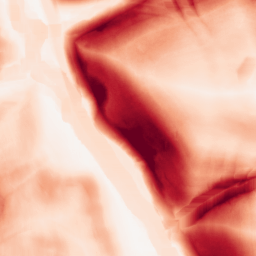
Category: morphological
Decomposition family: morphological_square
Decomposition parameters: operation: gradient
size: 15
Upsampling method: sinc_blackman
Upsampling parameters: scale: 2
kernel_size: 16
Upsampling scale: 2